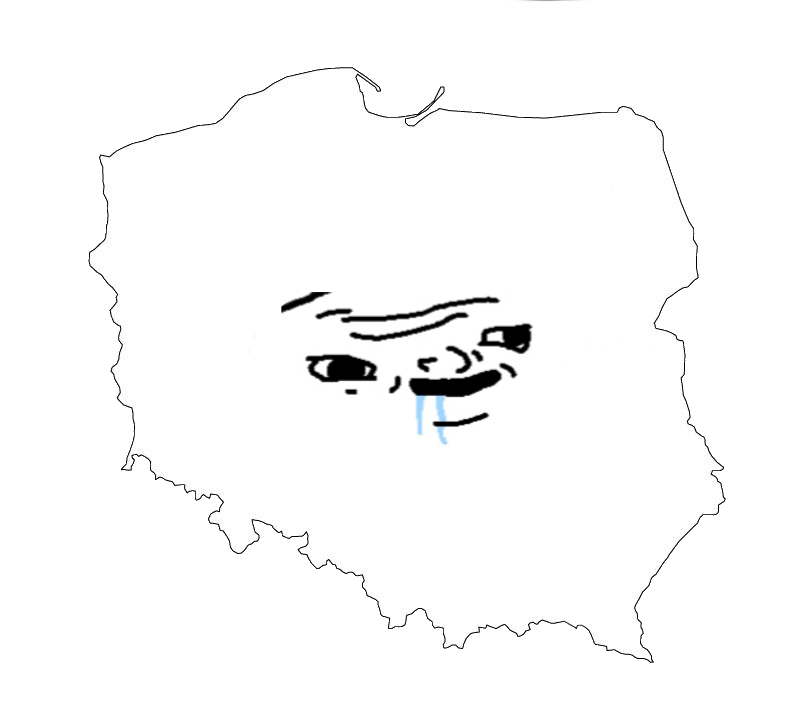
Label: 5_Brainlet